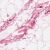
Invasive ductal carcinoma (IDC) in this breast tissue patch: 0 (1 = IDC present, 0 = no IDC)